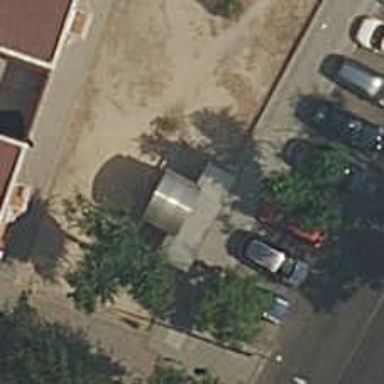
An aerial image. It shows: Kiosk.